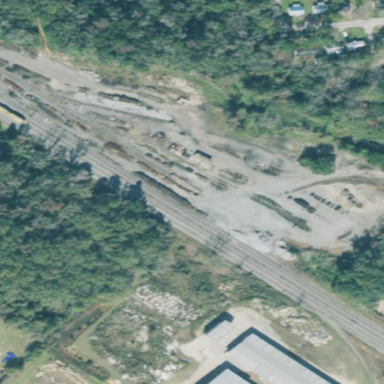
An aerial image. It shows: Railway area.